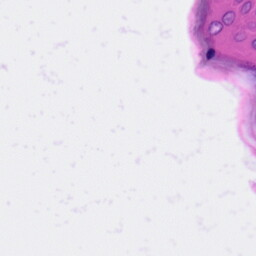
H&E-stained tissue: Skin